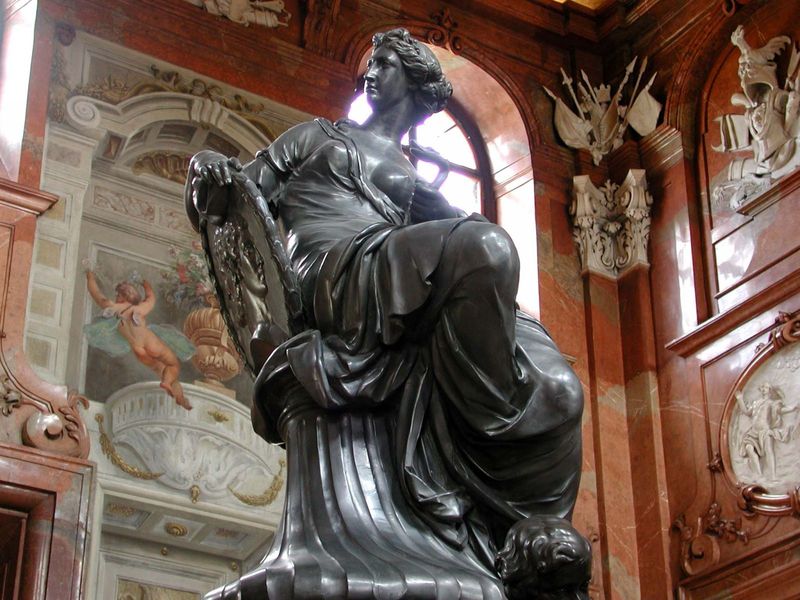
Titel: Providentia-Brunnen
Künstler: Georg Raphael Donner
Institution: Wien, Österreichisches Barockmuseum
Schlagwörter: akt, blätter, haut, nackt, vogel, weiß, sitzen, brust, busen, frau, frisur, kleid, marmor, nase, profil, raum, schwarz, stuhl, blick, dame, rot, falten, gesicht, halten, kirche, figur, gewand, gold, haare, sitzend, renaissance, engel, putte, skulptur, relief, lehne, fahnen, stab, thron, sitzt, metall, stuck, bronze, halbakt, knie, foto, schild, waffen, schlange, helm, kranz, photo, fresko, gegenlicht, putten, klo, nippel, rockfalten